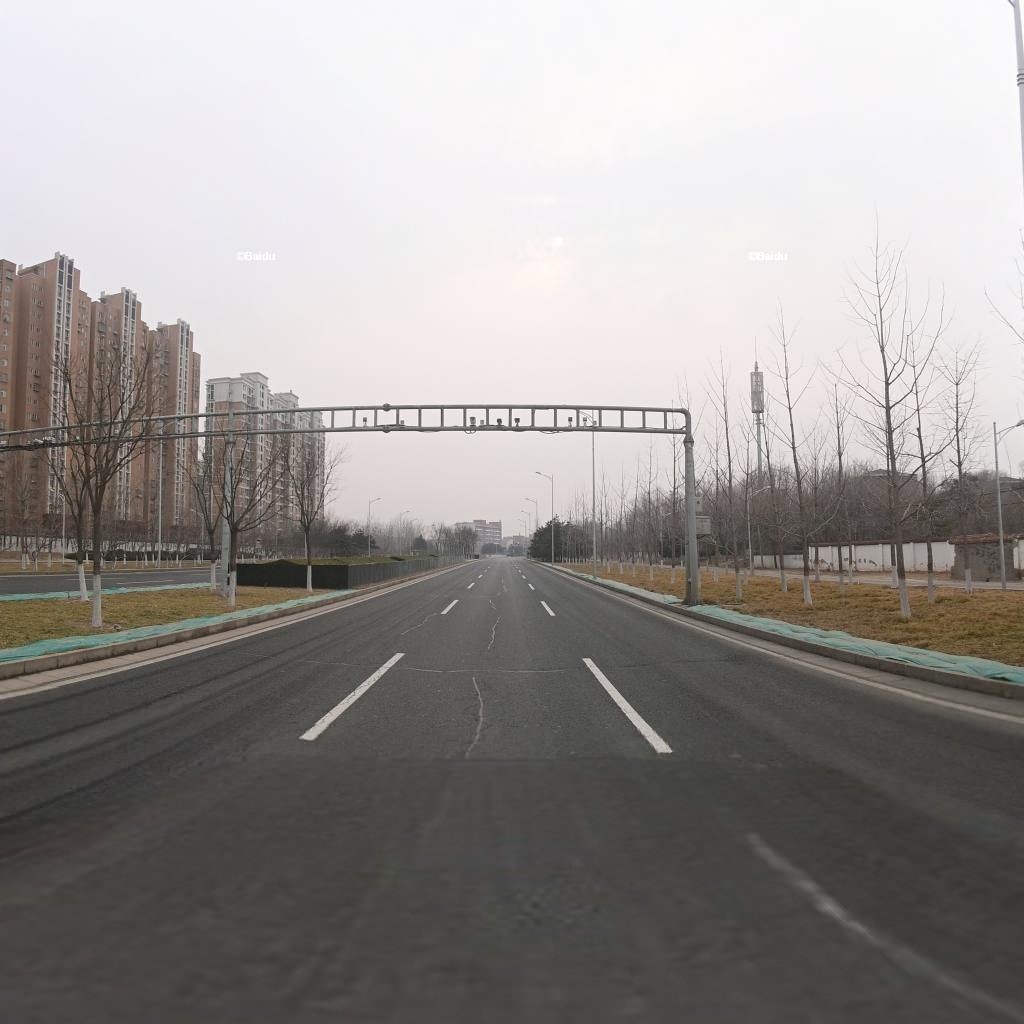
Region: Haidian
Road damage annotations: longitudinal patch, longitudinal patch, longitudinal patch, transverse patch, transverse crack